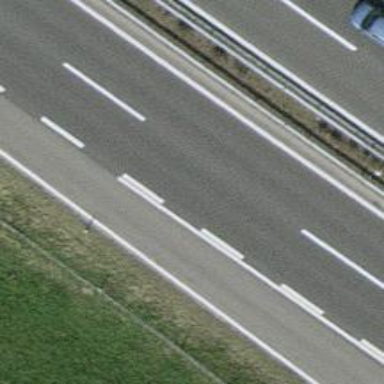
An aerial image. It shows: View of motorway.